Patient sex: M
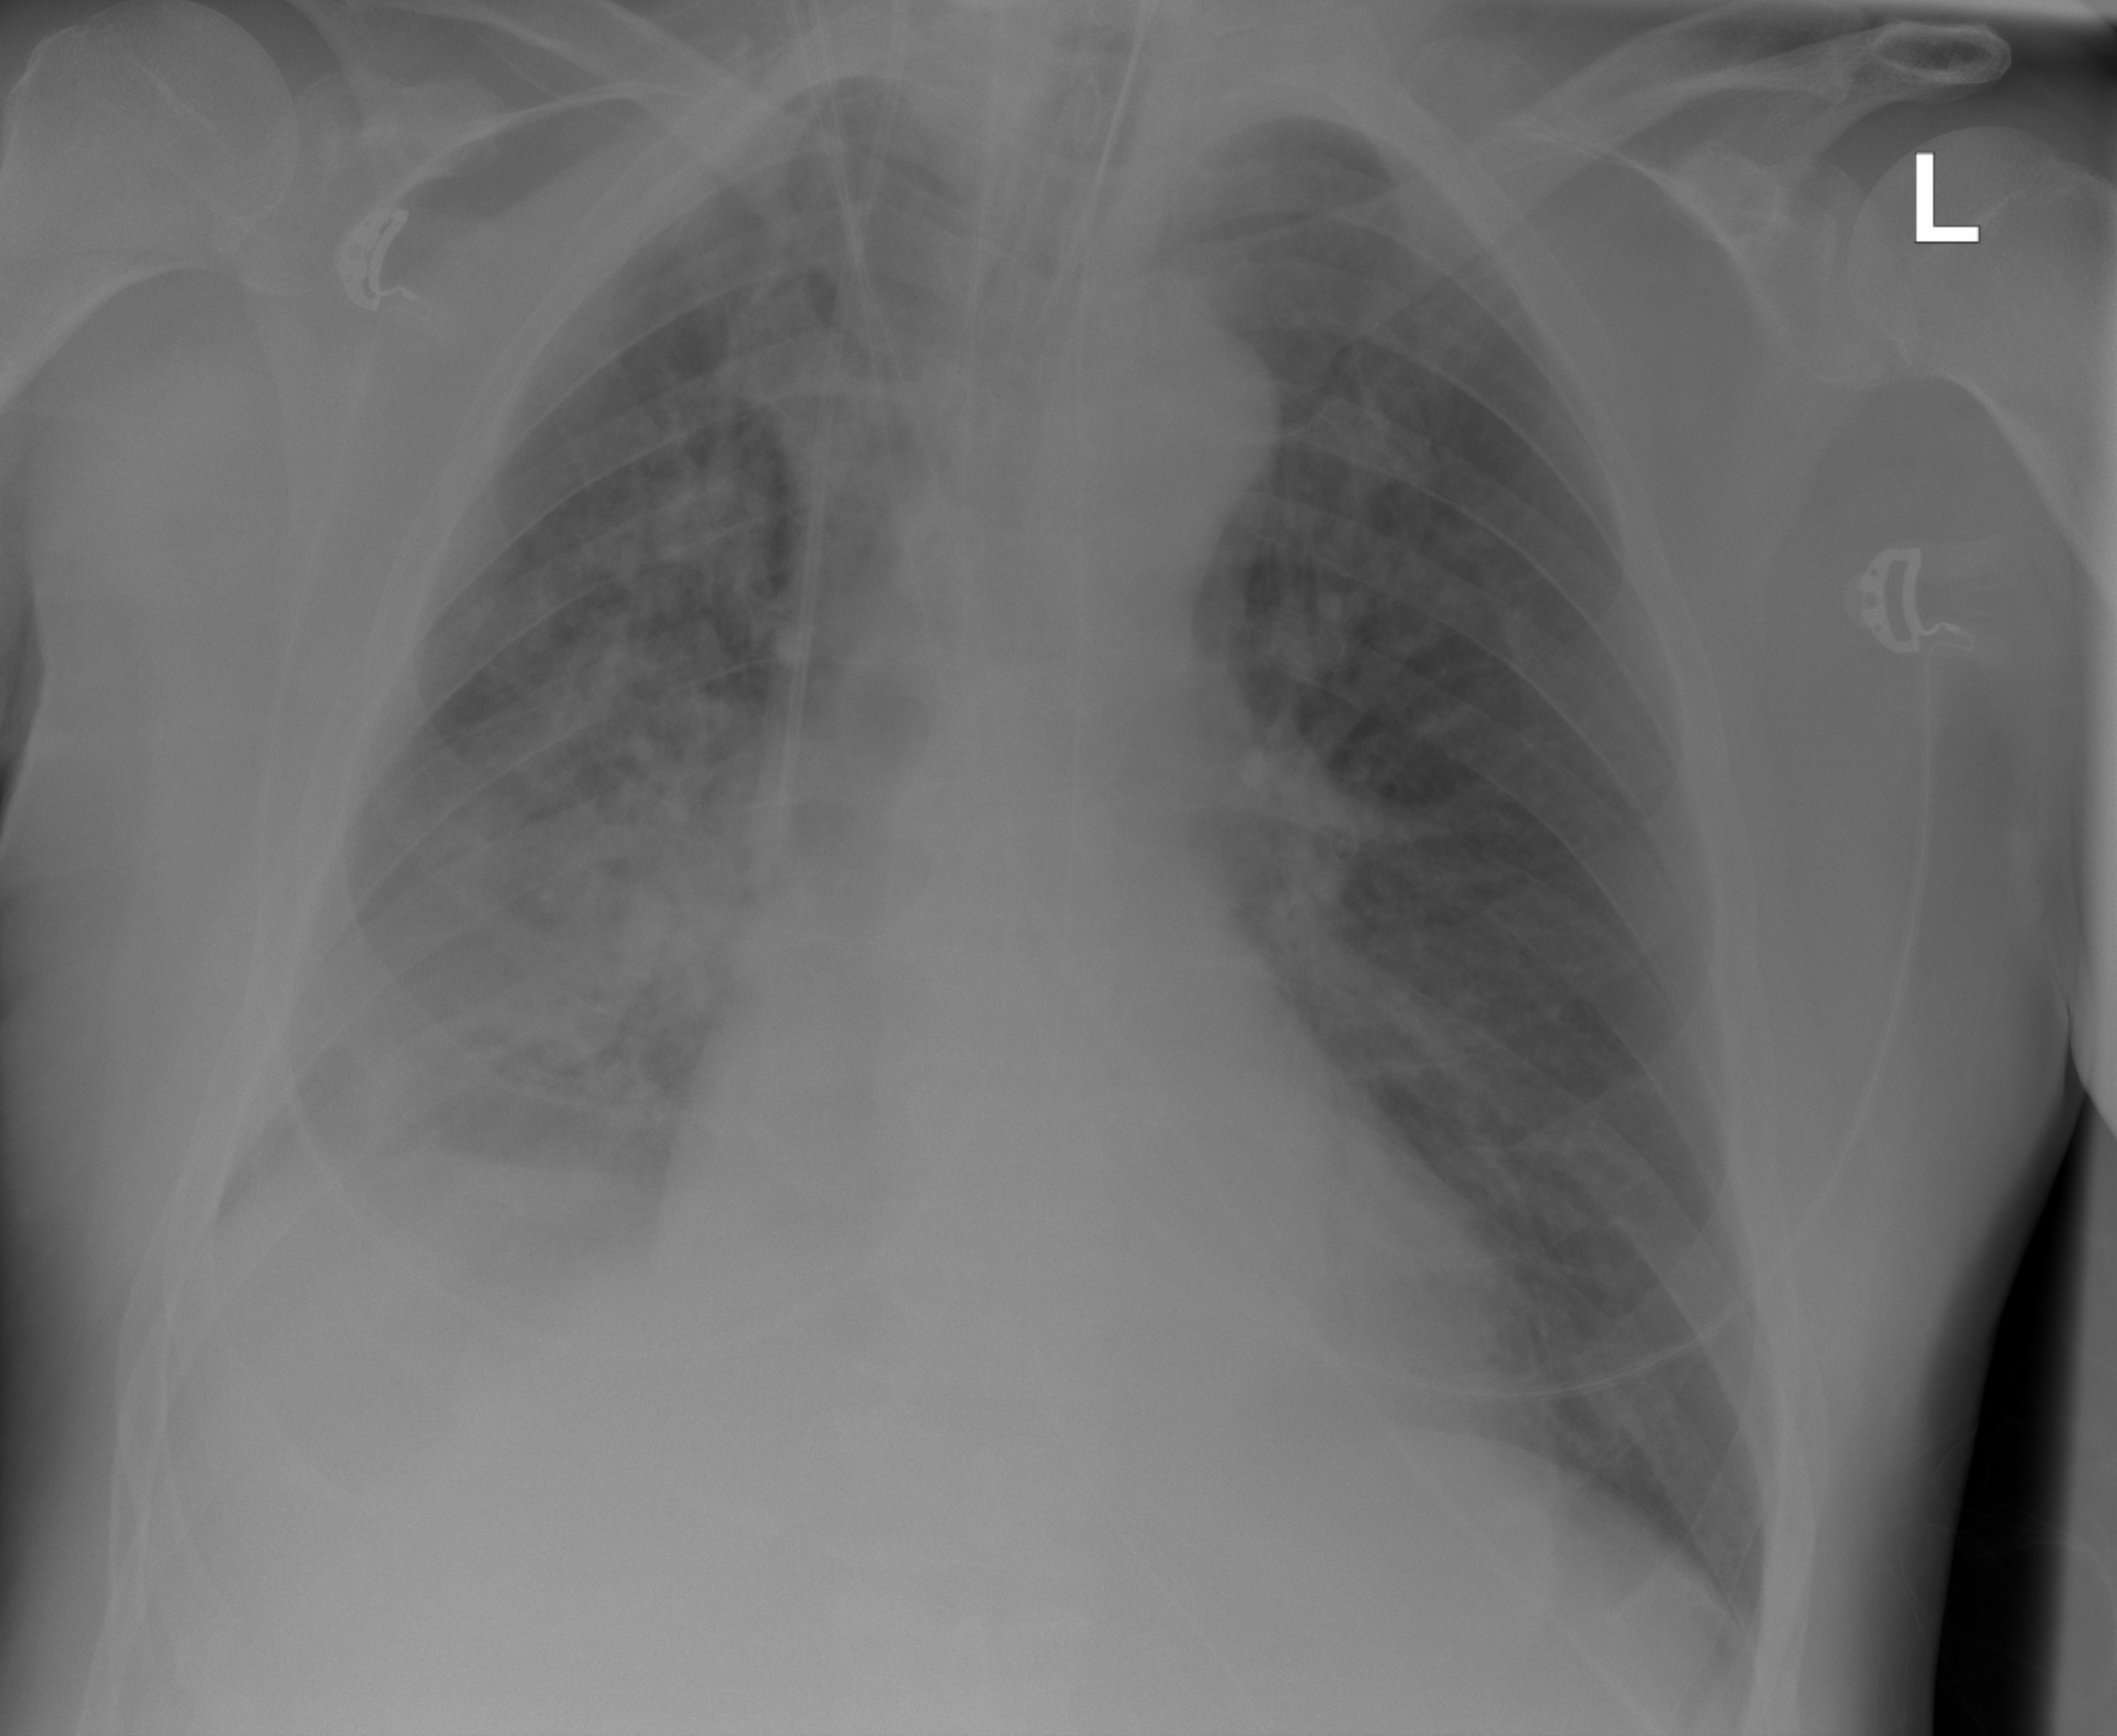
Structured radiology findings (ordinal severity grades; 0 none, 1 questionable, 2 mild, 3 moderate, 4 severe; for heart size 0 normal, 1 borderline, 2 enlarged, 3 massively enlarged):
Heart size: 1
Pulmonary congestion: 2
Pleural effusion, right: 2
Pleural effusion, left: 0
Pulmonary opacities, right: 3
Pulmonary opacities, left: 0
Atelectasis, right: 2
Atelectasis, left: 0